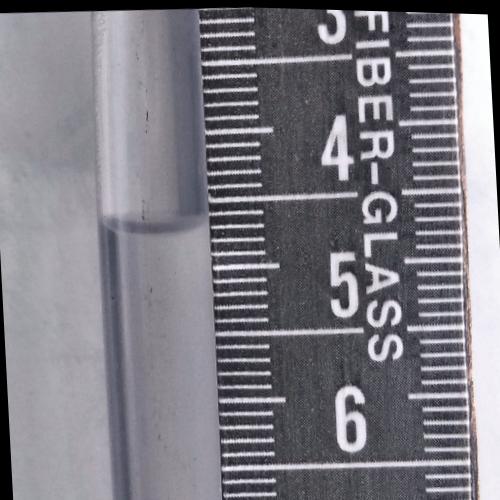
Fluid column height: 4.7 cm